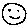
Label: smiley face